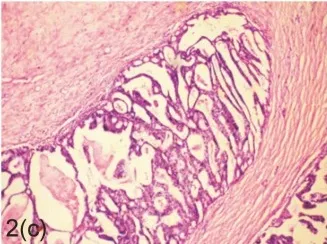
Microscopic findings (H & E). Roman arch. 100x).
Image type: pathology (h&e)